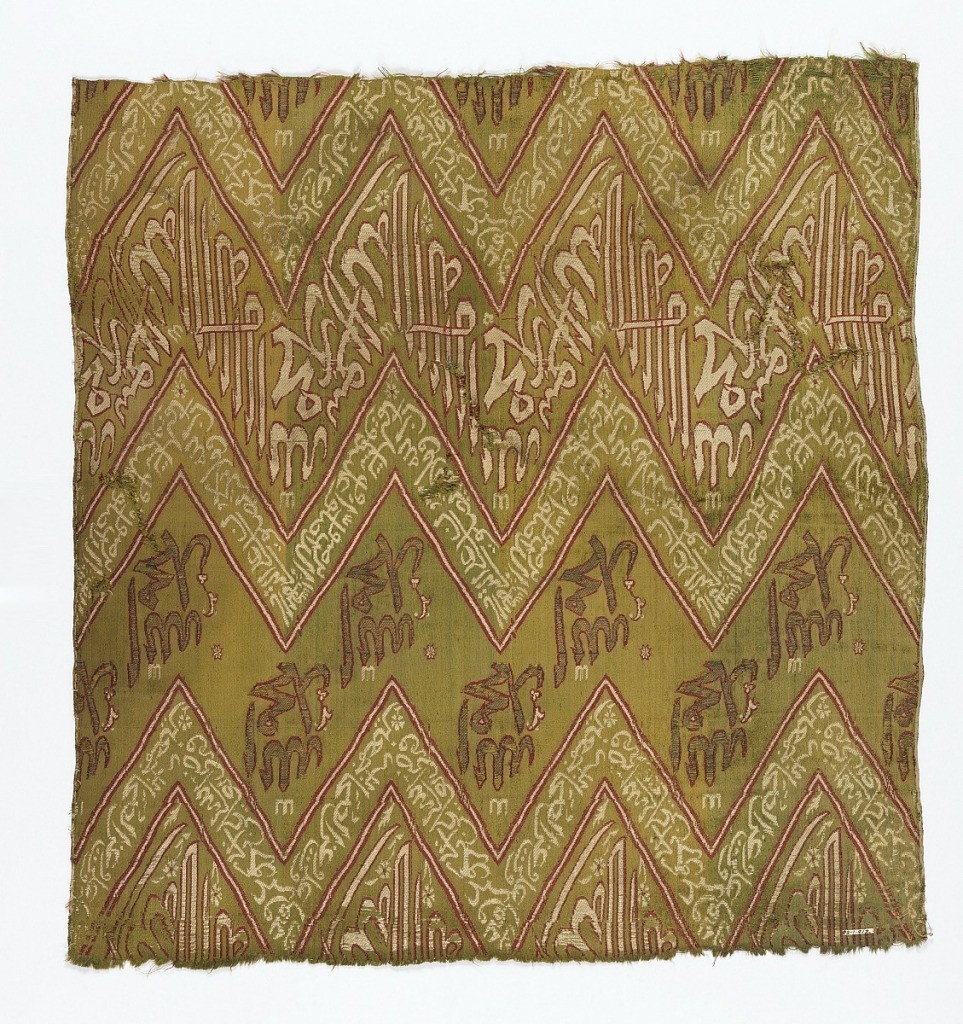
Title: Fragment of a tomb cover
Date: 17th–18th century
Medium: silk Technique : compound satin Label: silk compound satin
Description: Fragment of woven silk with Zigzag bands of kufic script in cream and red on a yellow-green ground.